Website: home-depot
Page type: account-dashboard
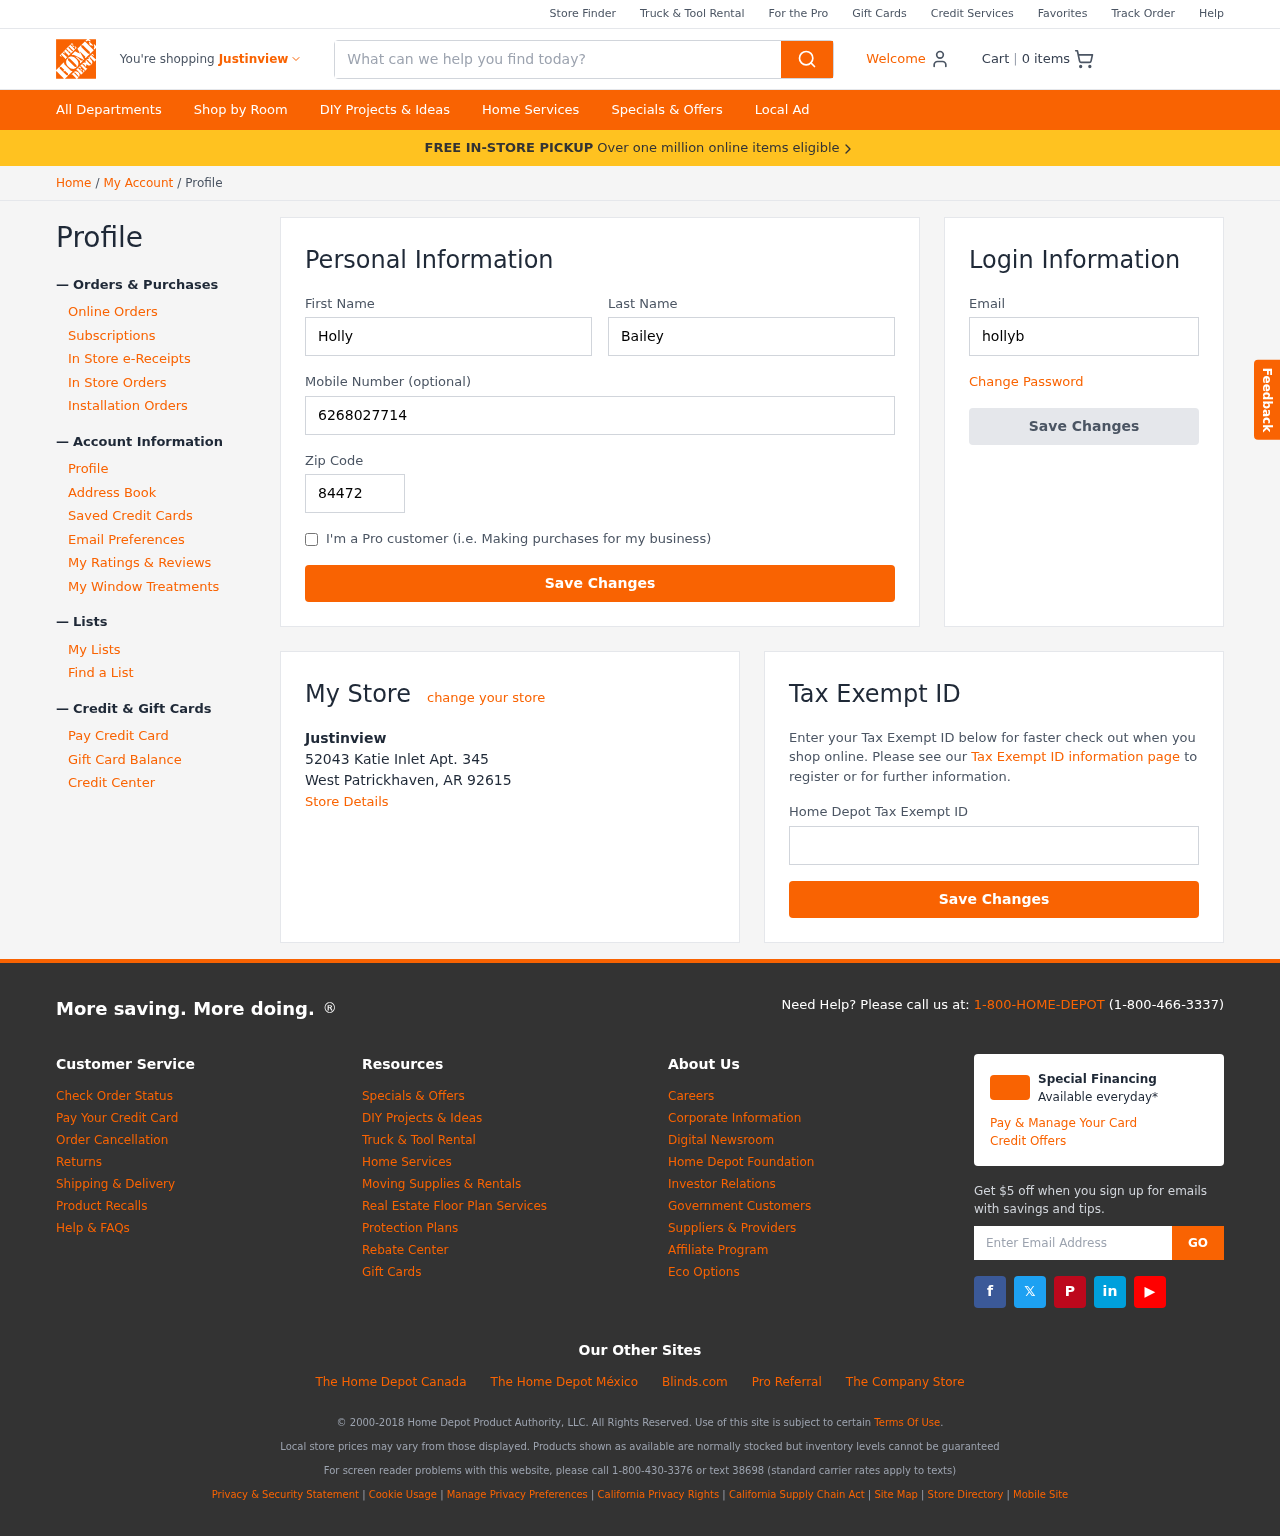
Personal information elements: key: PII_CITY
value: Justinview
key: PII_EMAIL
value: hollybailey@hotmail.com
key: PII_FIRSTNAME
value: Holly
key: PII_LASTNAME
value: Bailey
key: PII_LOCATION1_CITY_STATE_ZIP
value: West Patrickhaven, AR 92615
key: PII_LOCATION1_NAME
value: Justinview
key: PII_LOCATION1_STREET
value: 52043 Katie Inlet Apt. 345
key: PII_PHONE
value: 6268027714
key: PII_POSTCODE
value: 84472
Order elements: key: ORDER_NUM_ITEMS
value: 0
Search elements: key: HEADER_SEARCH
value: What can we help you find today?